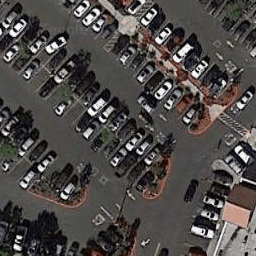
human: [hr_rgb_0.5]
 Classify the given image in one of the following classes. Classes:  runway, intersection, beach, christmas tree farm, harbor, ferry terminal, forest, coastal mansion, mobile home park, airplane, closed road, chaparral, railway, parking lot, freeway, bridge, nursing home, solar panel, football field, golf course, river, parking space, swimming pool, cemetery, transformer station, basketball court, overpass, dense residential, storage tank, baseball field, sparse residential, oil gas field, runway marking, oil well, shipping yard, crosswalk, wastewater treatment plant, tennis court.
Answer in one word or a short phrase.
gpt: parking lot